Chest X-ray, PA view. Patient: 54 years old, sex F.
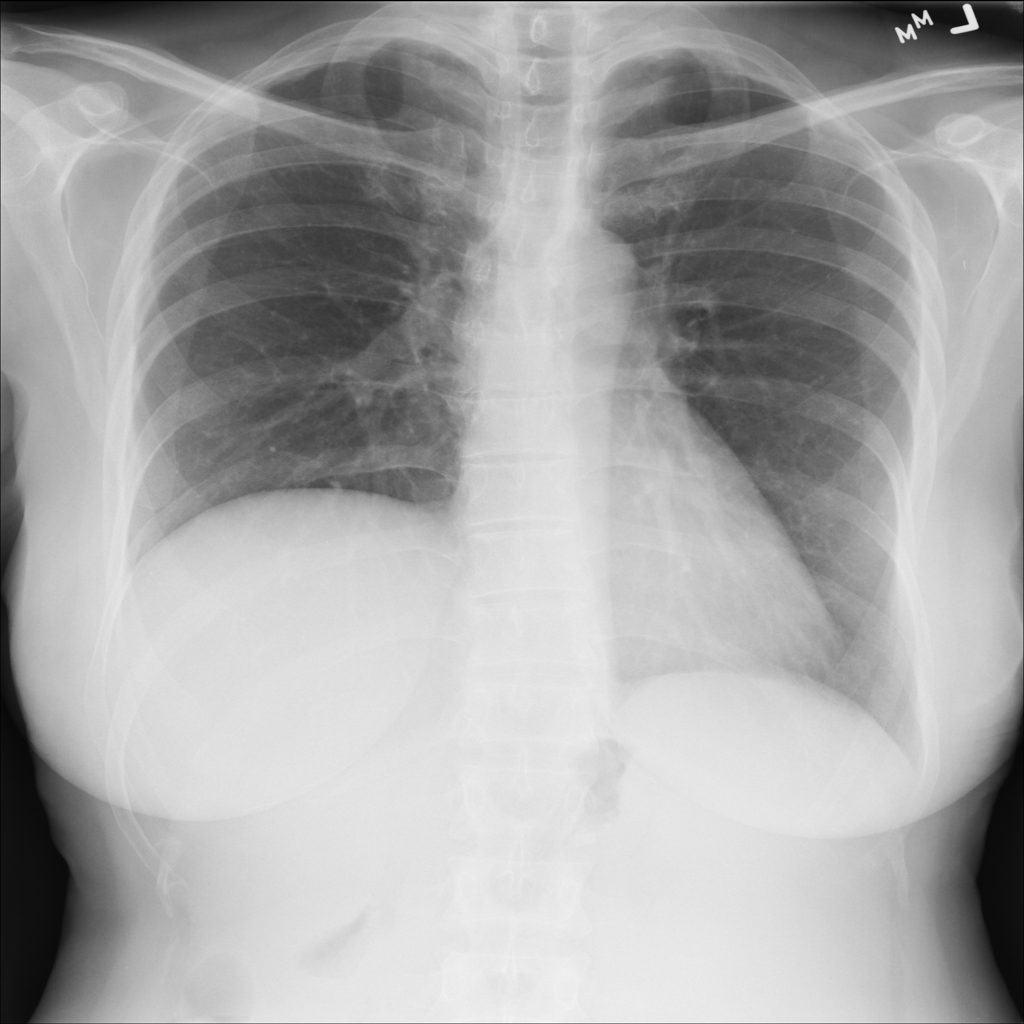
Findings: No Finding